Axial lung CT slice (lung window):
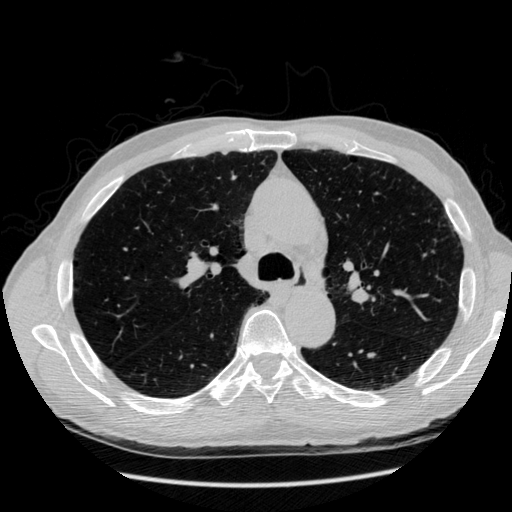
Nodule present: no